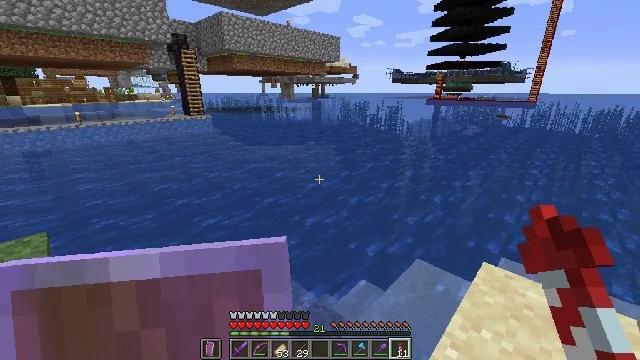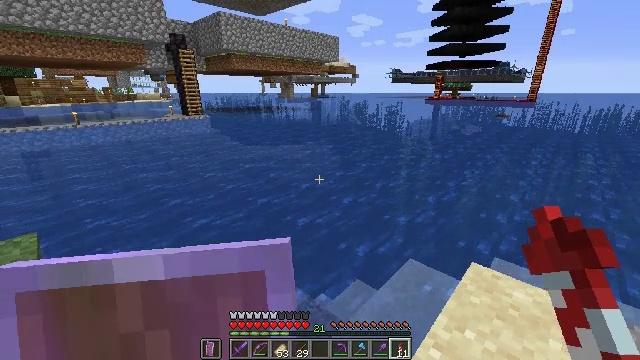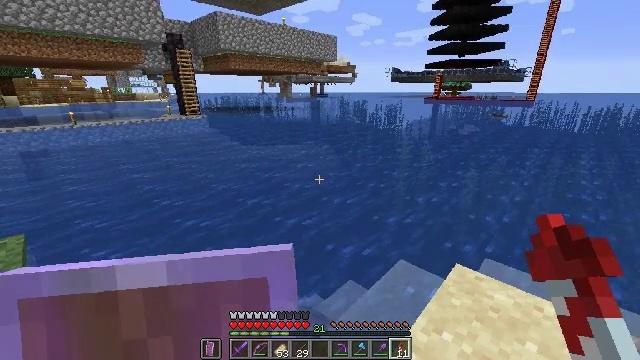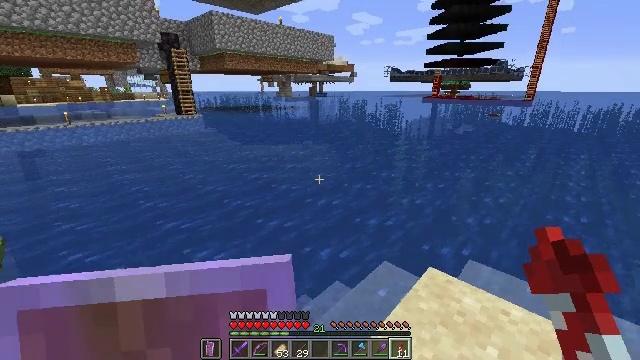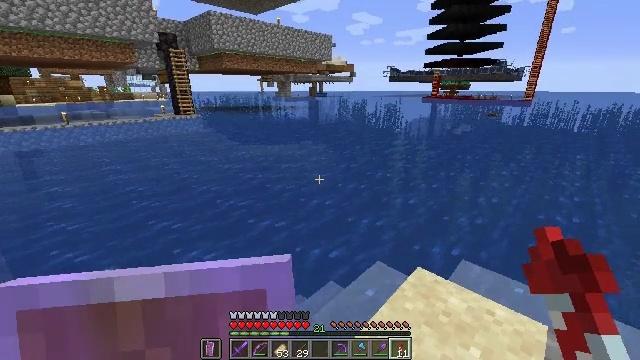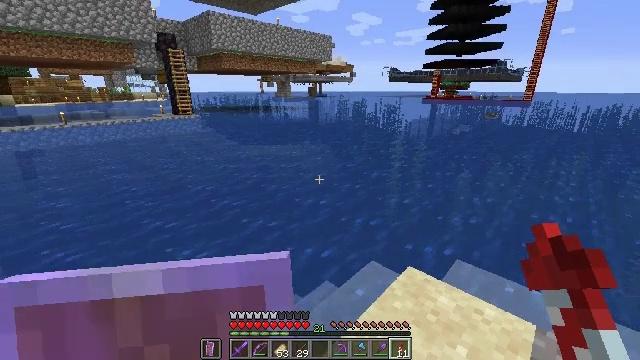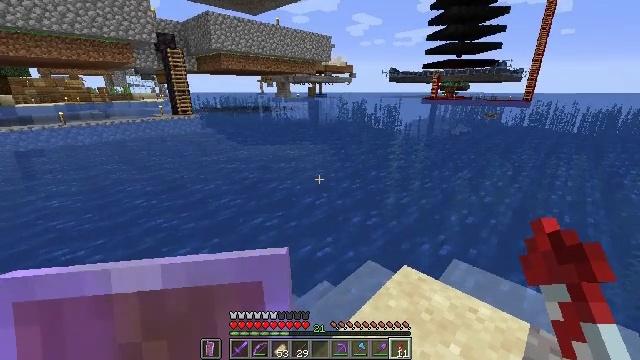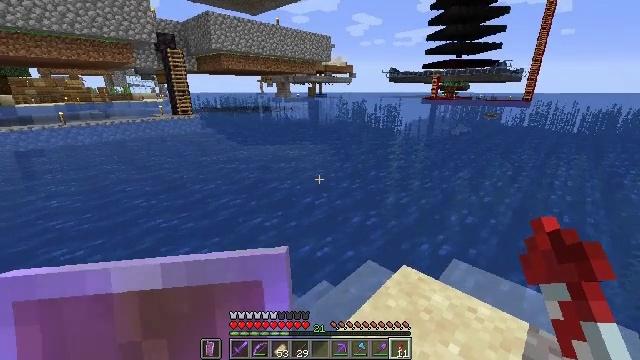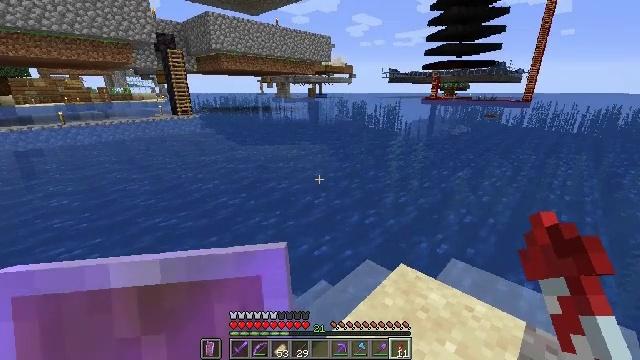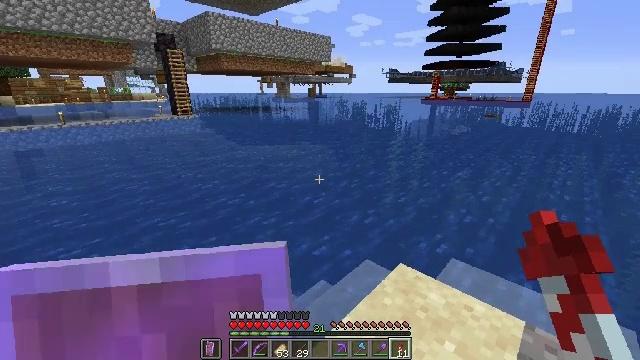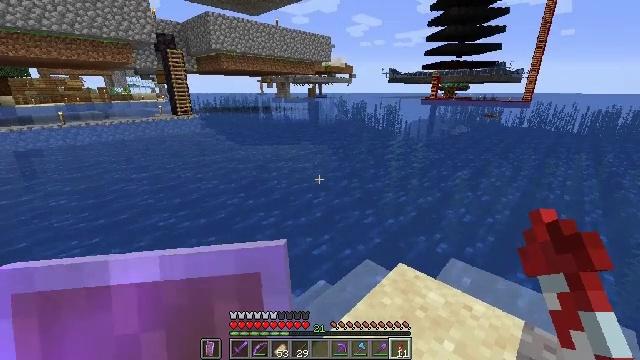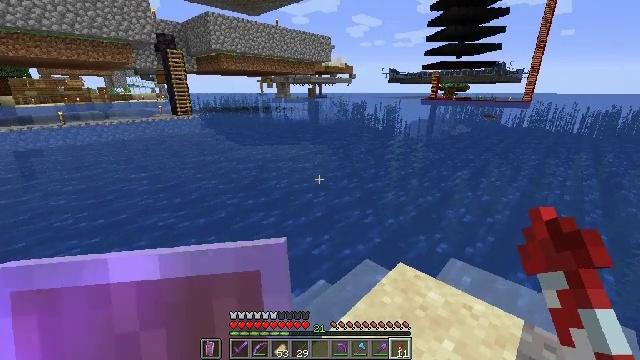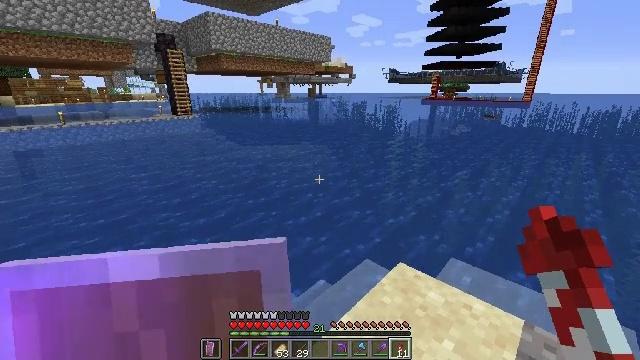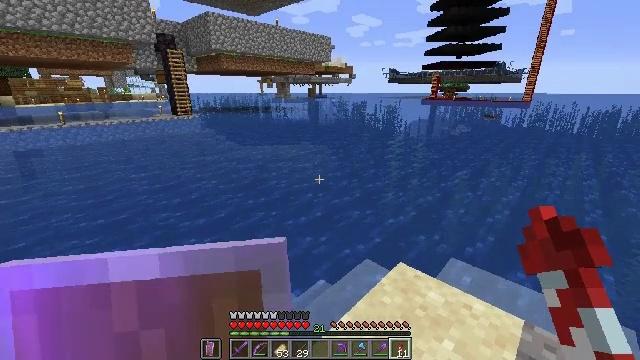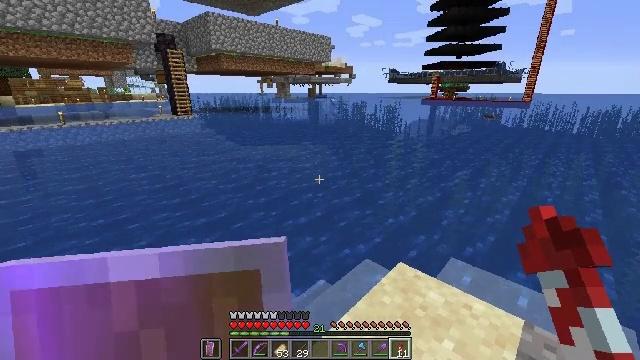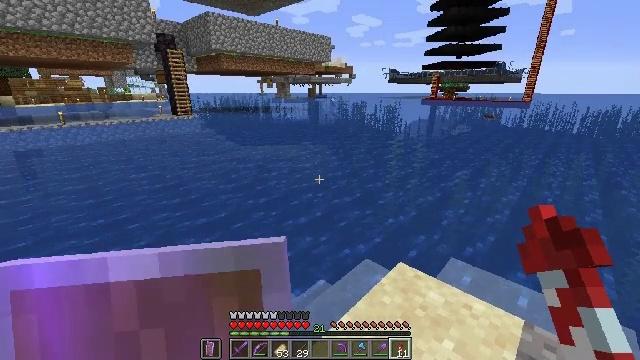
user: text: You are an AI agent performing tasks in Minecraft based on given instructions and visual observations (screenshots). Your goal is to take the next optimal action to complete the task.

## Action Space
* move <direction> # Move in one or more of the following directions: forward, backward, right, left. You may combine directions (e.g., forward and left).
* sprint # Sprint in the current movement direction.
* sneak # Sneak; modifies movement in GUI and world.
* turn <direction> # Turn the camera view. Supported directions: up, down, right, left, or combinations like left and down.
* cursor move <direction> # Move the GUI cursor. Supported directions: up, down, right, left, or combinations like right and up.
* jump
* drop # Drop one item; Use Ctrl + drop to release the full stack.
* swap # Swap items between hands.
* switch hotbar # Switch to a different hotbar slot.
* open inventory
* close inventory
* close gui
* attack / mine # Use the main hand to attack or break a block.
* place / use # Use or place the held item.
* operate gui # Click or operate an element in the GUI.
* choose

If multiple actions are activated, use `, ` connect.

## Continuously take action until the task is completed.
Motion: motion action
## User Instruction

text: Drop wheat seeds.
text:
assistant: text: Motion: move right
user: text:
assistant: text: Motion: move right
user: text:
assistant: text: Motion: move right
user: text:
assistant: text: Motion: no_op
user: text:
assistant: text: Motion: no_op
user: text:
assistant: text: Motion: no_op
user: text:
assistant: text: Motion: no_op
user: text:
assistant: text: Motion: no_op
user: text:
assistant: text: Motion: no_op
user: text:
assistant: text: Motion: no_op
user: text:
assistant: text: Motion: no_op
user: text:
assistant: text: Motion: no_op
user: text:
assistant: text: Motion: no_op
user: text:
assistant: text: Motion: no_op
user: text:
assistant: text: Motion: no_op
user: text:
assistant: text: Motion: no_op
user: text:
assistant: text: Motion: no_op
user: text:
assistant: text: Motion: no_op
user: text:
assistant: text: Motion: sprint
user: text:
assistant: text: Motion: sprint
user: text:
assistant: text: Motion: move forward, sprint
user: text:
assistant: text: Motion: move forward, sprint
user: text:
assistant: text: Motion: move forward, sprint
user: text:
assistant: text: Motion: move forward, sprint
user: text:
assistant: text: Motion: move forward, sprint
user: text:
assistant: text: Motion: move forward, sprint, jump
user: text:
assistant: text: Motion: move forward, sprint, jump
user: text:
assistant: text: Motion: move forward, sprint, jump
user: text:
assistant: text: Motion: move forward, sprint, jump
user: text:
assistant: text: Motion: move forward, sprint, jump